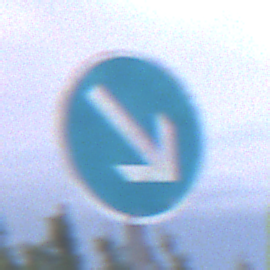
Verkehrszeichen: VorgeschriebeneVorbeifahrtRechts
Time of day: SunriseSunset
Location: Outdoor (Urban)
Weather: PartlyCloudy
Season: NotSpecified
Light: Natural